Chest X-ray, PA view. Patient: 54 years old, sex M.
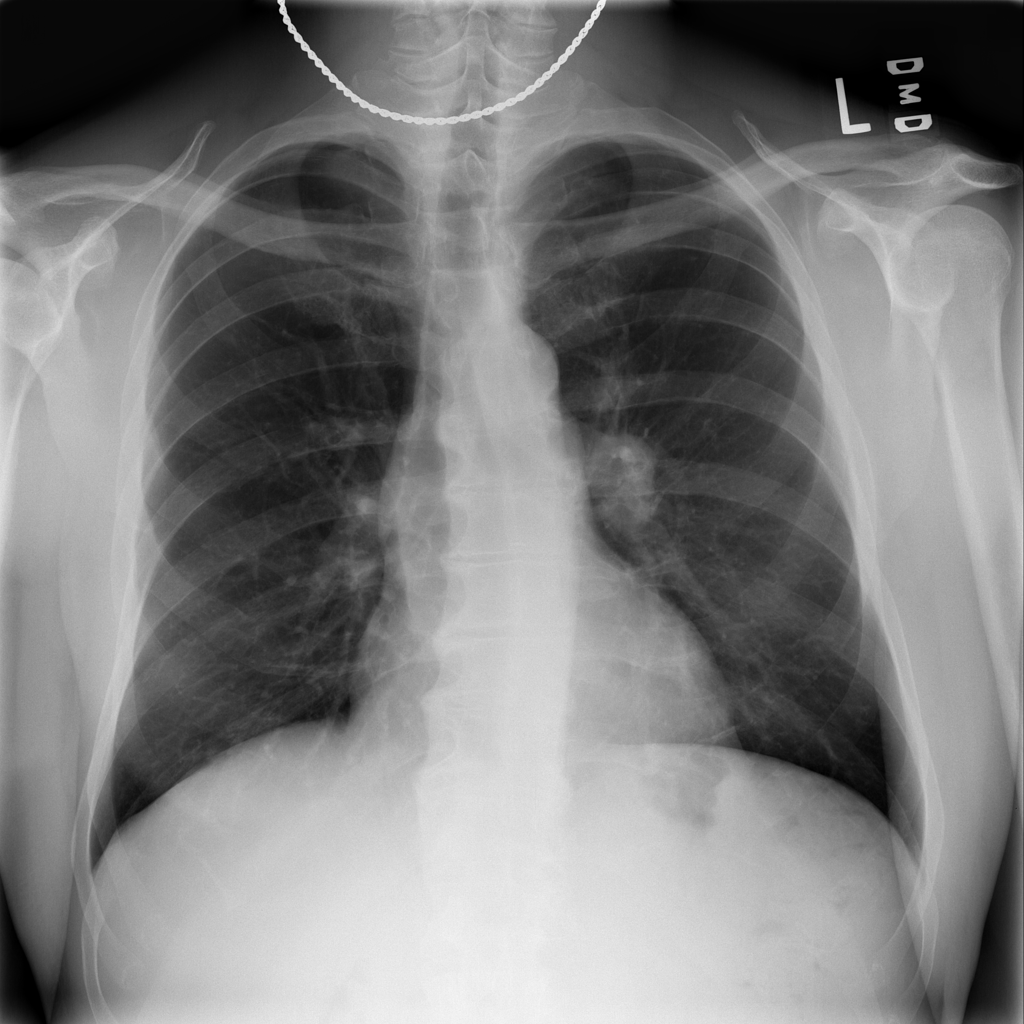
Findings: No Finding